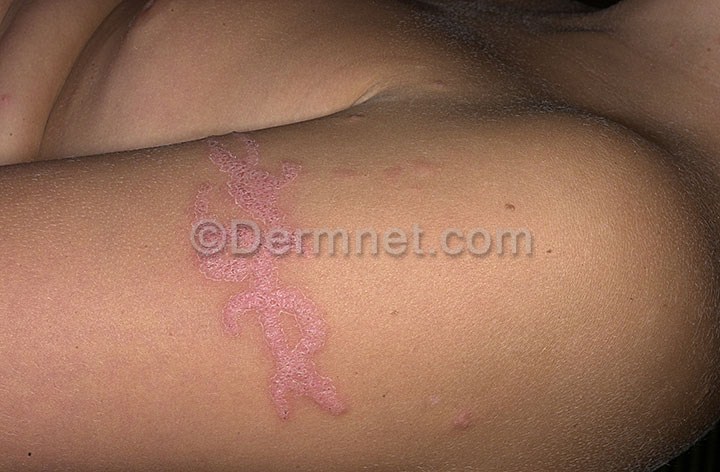
Disease: Poison Ivy Photos and other Contact Dermatitis